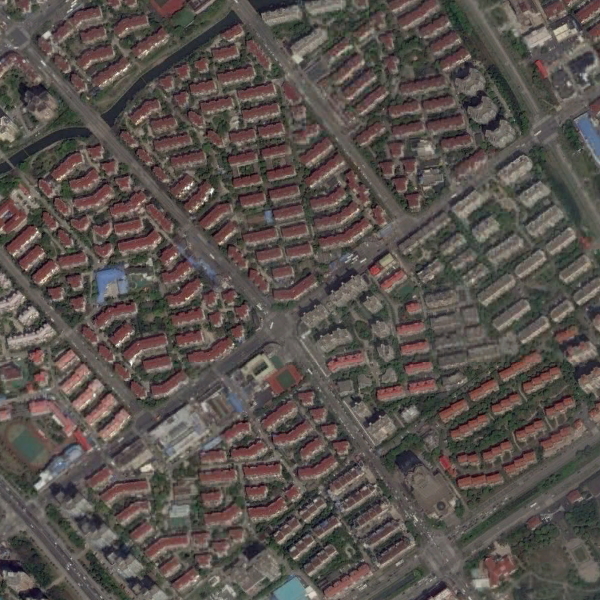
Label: DenseResidential